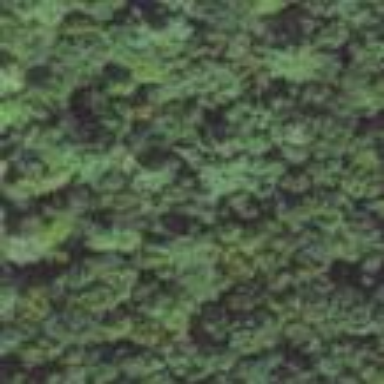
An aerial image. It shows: Woodland consisting mainly of needle-leaved trees.